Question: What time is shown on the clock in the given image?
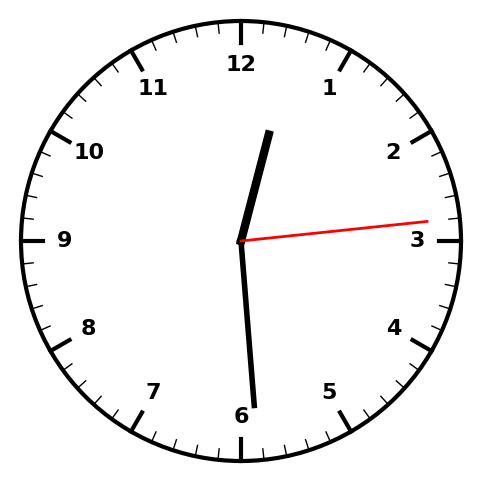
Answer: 12:29:14